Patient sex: F
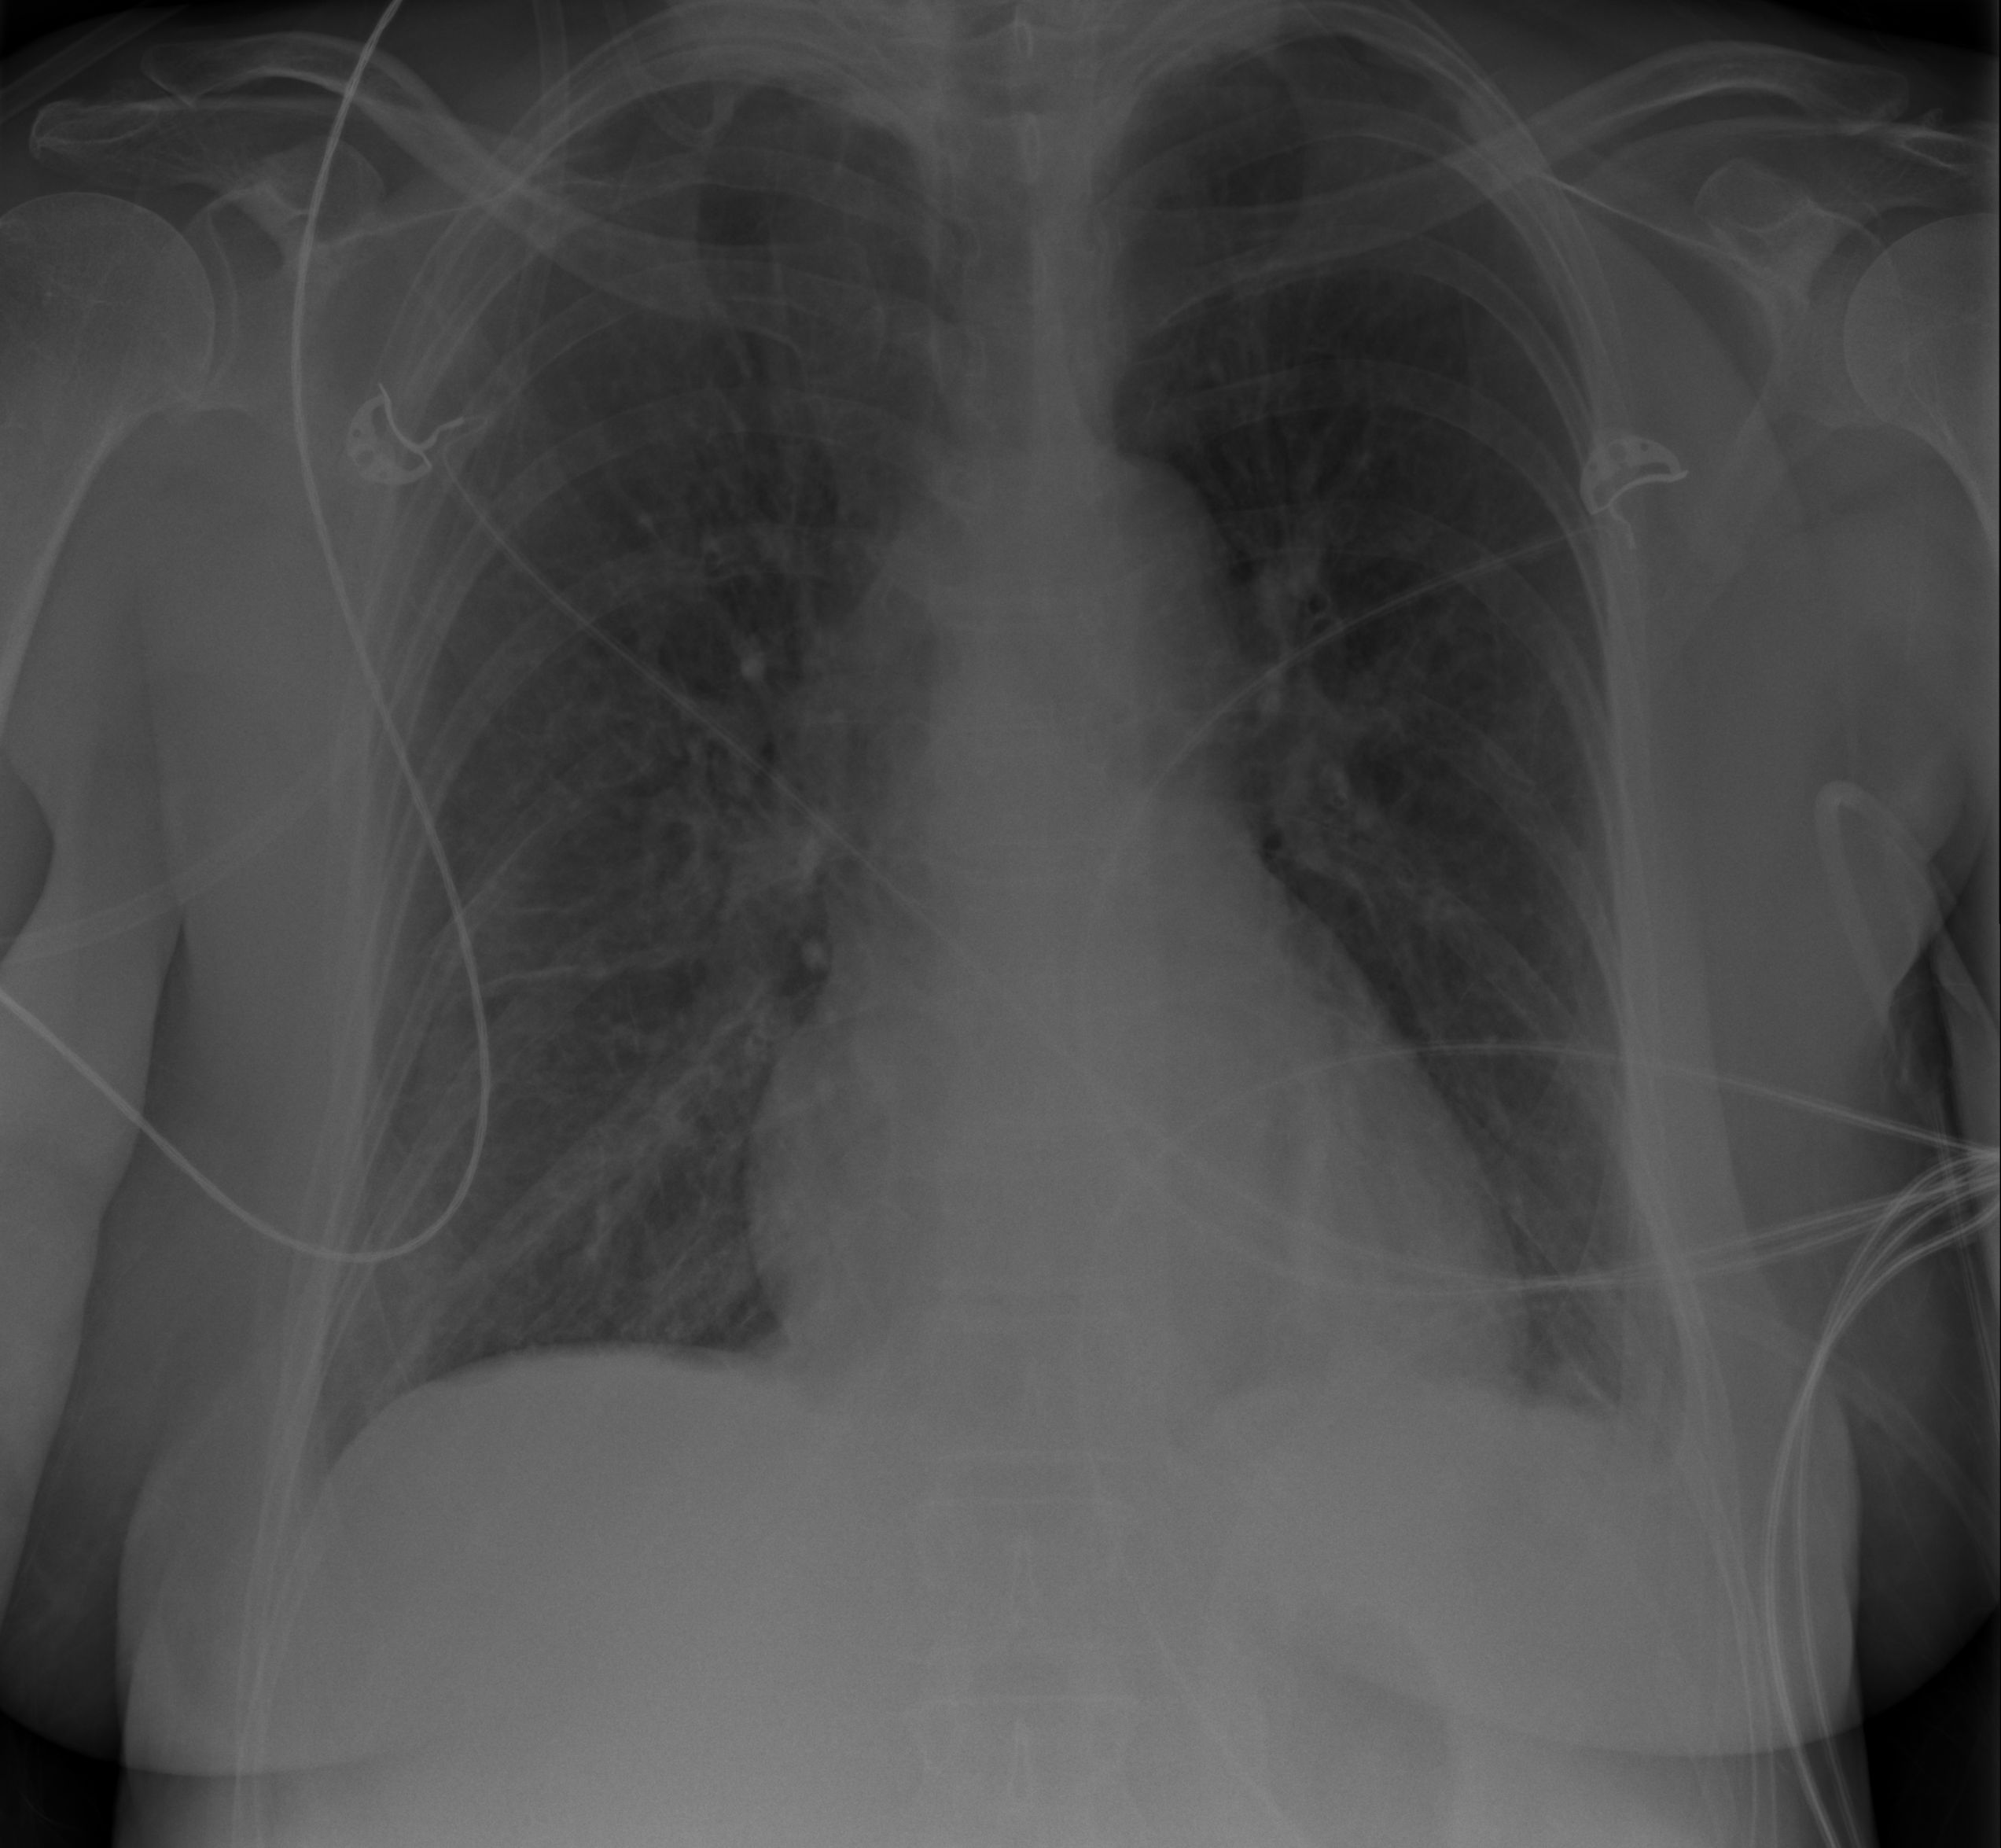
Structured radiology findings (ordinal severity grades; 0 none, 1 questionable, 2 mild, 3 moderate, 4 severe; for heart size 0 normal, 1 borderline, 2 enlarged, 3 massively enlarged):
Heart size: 0
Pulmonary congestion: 0
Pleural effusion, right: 0
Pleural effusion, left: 2
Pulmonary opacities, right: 0
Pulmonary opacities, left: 0
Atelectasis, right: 0
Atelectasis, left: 2